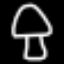
Label: mushroom